Field crop: maize
Growth stage: 2
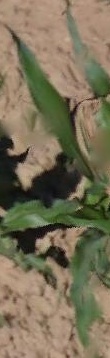
Species: maize